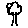
Label: tree